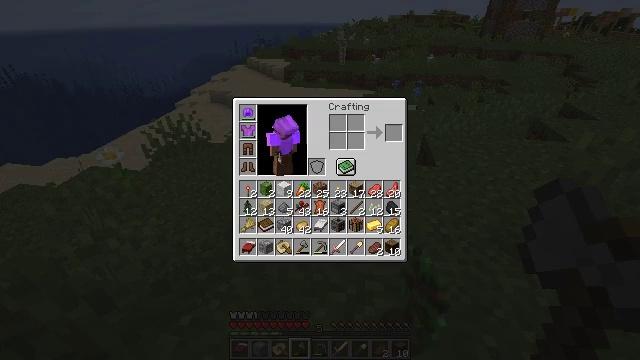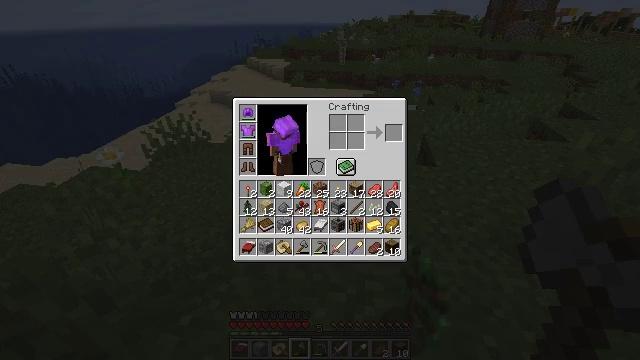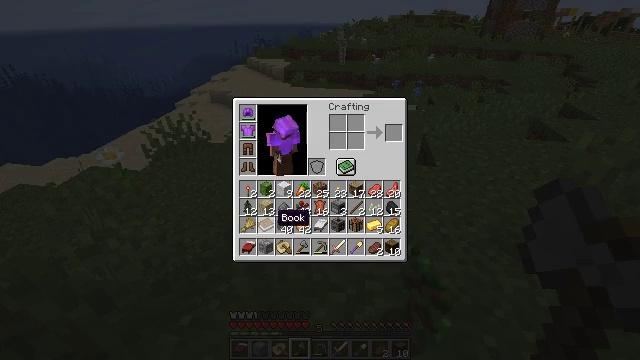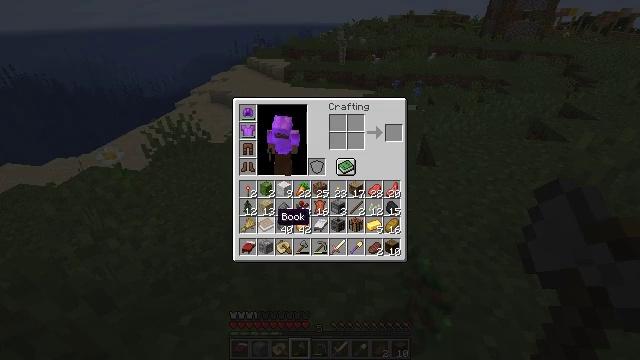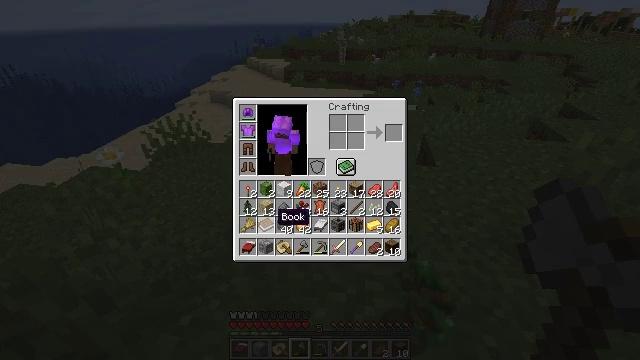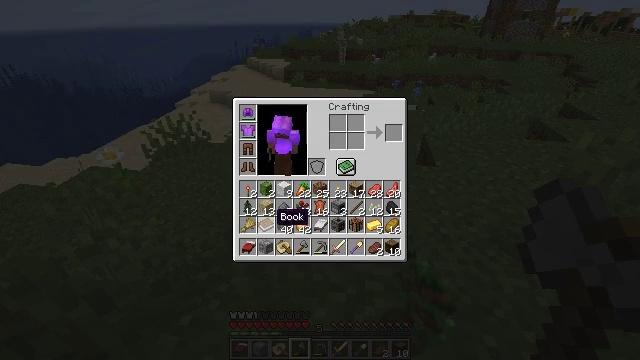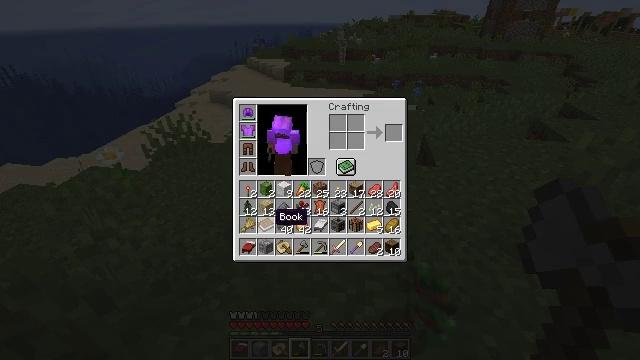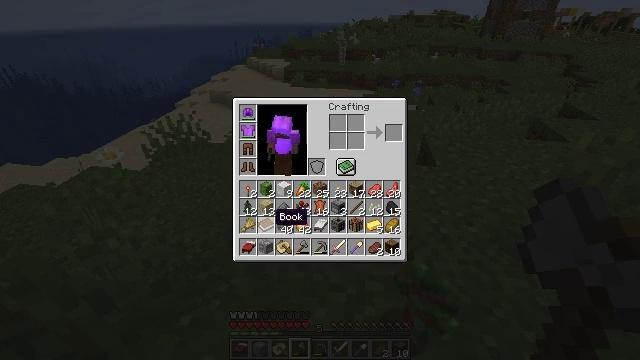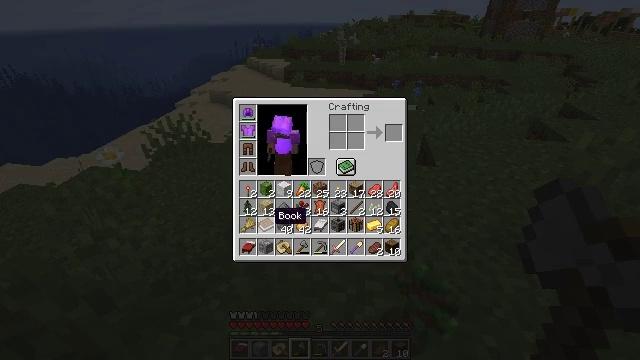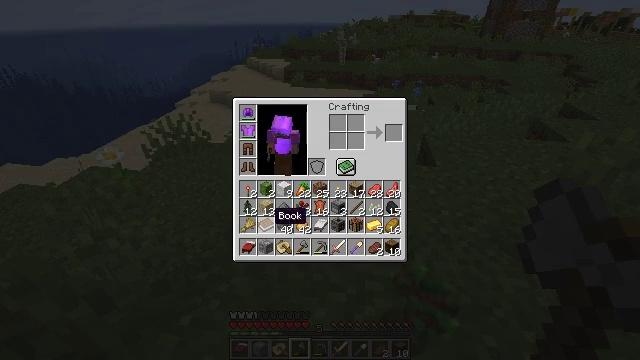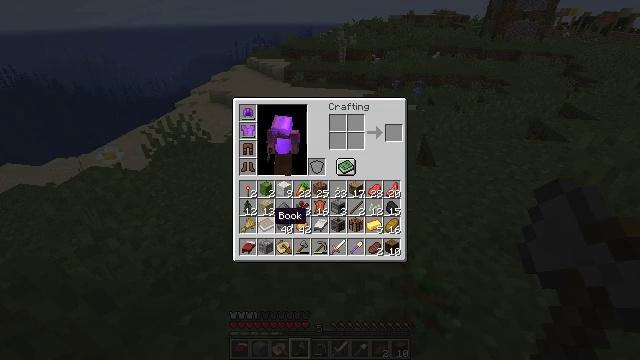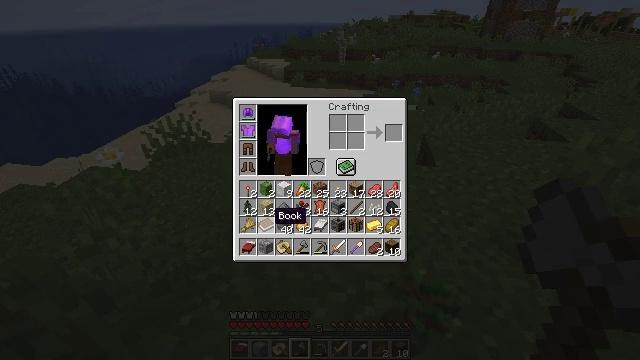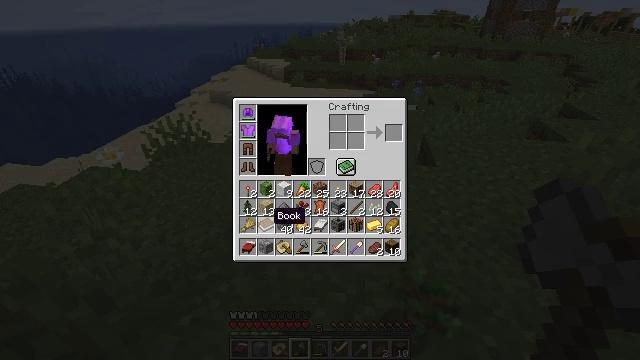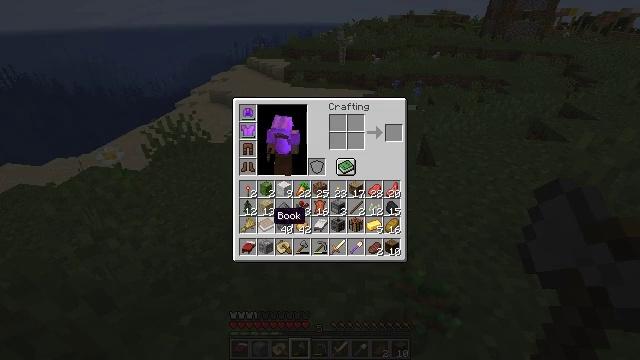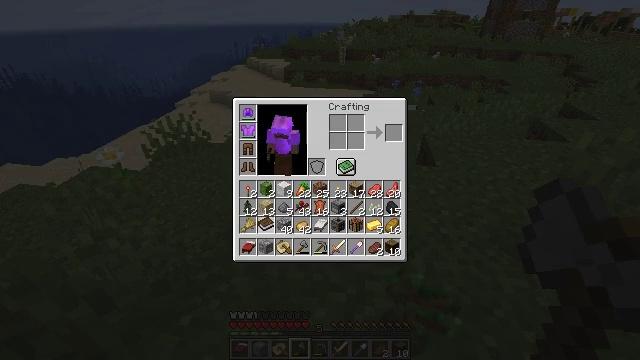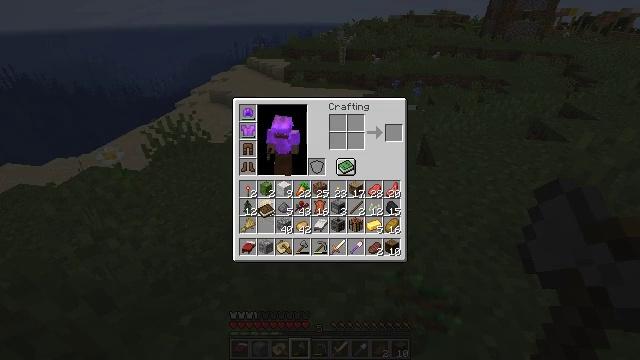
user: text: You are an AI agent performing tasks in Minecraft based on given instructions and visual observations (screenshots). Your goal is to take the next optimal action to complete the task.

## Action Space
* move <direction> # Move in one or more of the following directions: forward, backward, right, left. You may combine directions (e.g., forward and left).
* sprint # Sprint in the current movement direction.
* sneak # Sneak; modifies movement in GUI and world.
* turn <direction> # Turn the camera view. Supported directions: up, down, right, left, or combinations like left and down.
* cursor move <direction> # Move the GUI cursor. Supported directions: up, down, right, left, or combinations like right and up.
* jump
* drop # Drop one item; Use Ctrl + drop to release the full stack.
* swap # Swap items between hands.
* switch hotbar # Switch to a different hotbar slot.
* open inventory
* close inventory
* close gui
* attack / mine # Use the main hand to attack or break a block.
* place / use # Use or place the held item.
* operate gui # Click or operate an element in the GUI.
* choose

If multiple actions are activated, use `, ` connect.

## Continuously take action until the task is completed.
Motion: motion action
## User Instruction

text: Drop a book.
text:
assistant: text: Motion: open gui
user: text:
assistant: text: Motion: cursor move left and up
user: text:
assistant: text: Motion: no_op
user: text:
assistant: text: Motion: no_op
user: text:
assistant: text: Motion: no_op
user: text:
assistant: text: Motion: no_op
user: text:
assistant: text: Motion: no_op
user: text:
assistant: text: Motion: no_op
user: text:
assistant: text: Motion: no_op
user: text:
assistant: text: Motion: no_op
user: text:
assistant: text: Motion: no_op
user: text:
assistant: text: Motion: no_op
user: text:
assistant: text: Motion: no_op
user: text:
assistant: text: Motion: operate gui
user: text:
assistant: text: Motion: cursor move up, operate gui
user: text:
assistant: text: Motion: cursor move up, operate gui
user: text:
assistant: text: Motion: cursor move right and up
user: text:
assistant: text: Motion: cursor move up
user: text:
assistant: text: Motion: no_op
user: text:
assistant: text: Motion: operate gui
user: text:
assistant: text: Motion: operate gui
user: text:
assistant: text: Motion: operate gui
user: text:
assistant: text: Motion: no_op
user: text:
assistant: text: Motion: no_op
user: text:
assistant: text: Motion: no_op
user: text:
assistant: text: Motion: no_op
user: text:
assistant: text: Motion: no_op
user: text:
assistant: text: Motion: no_op